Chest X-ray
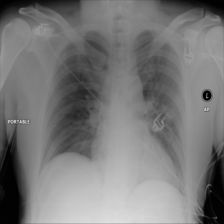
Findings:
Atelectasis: negative
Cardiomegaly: negative
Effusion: negative
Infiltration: negative
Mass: negative
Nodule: negative
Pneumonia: negative
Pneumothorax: negative
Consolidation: negative
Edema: negative
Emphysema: negative
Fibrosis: negative
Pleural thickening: negative
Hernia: negative